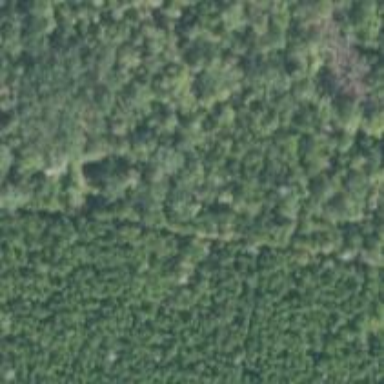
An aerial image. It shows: Mixed leaf woodland.